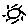
Label: sun